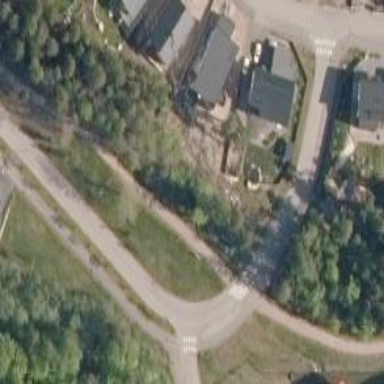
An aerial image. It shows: Cycleway.